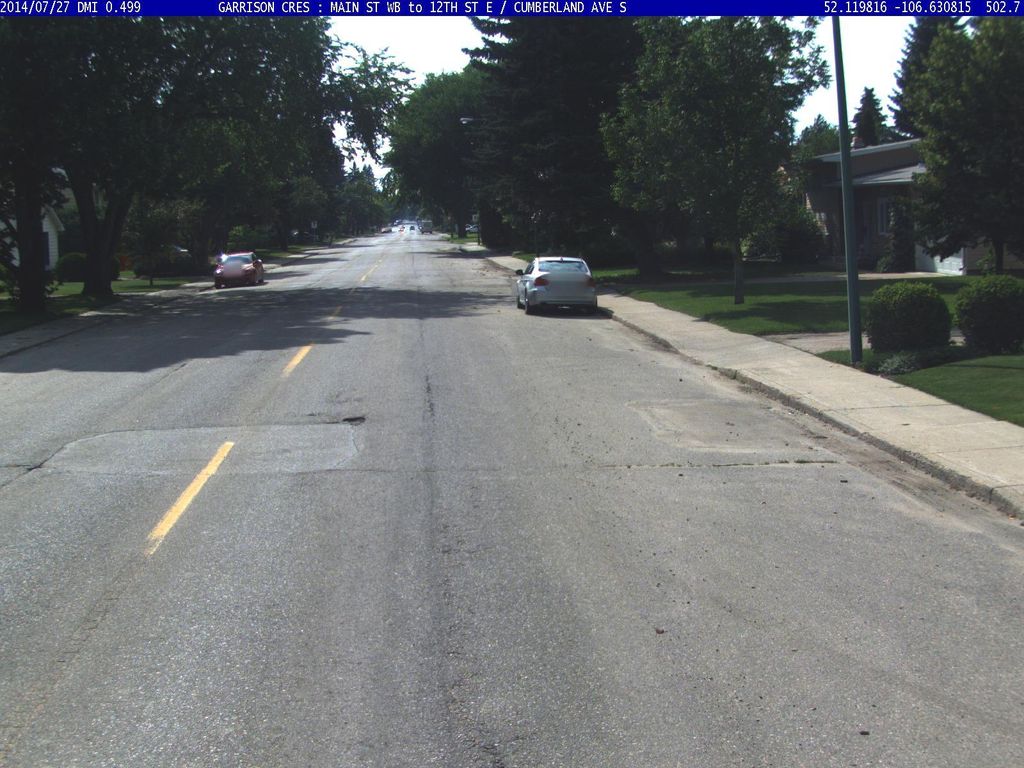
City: saskatoon